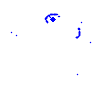
Particle: electron